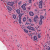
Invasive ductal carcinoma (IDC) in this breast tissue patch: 0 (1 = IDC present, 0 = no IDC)